Field crop: maize
Growth stage: 2
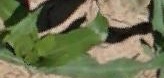
Species: maize